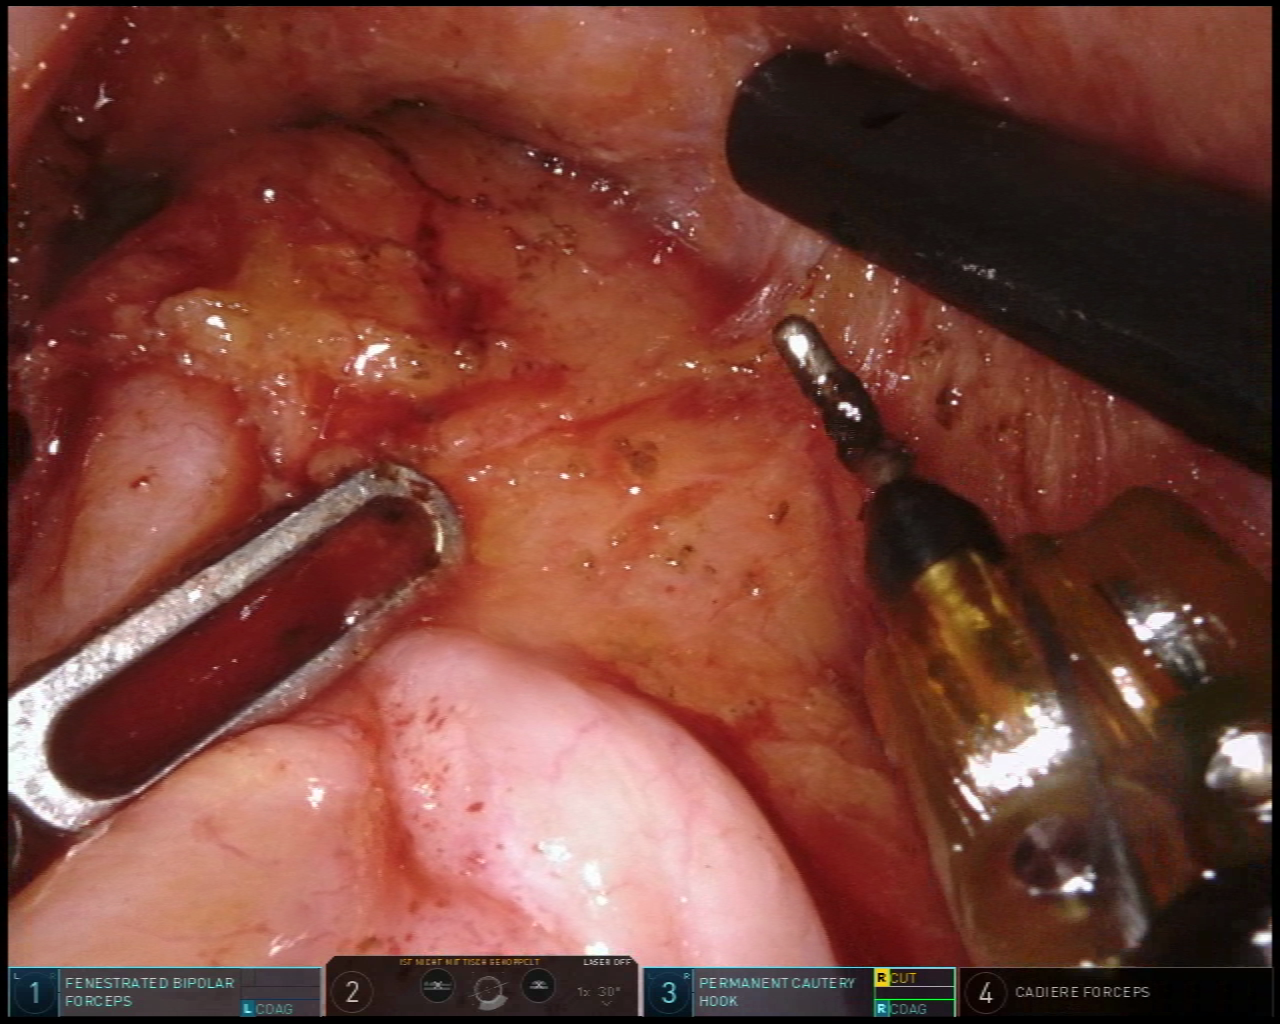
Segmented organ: vesicular_glands
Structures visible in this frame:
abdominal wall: no
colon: no
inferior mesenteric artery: no
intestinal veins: no
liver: no
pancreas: no
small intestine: no
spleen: no
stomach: no
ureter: no
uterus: no
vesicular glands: yes